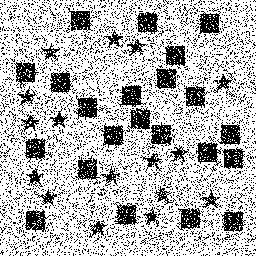
Squares: 22
Triangles: 0
Stars: 16
Total shapes: 38